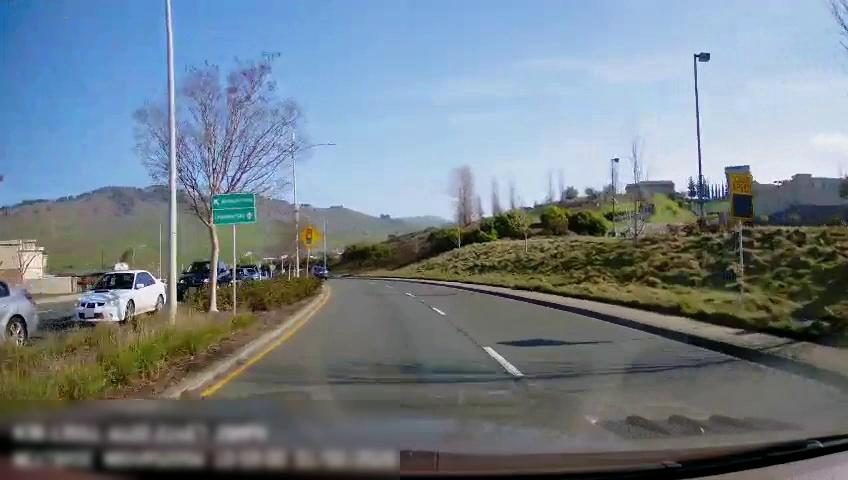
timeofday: Day
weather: Sunny
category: Drivable Space
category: Drivable Space
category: Vehicles | SUV
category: Vehicles | Car
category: Vehicles | SUV
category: Vehicles | Car
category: Vehicles | Car
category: Vehicles | Car
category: Lanes | Alternate Lane
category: Lanes | Alternate Lane
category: Traffic | Signs
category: Traffic | Signs
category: Traffic | Signs